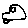
Label: car